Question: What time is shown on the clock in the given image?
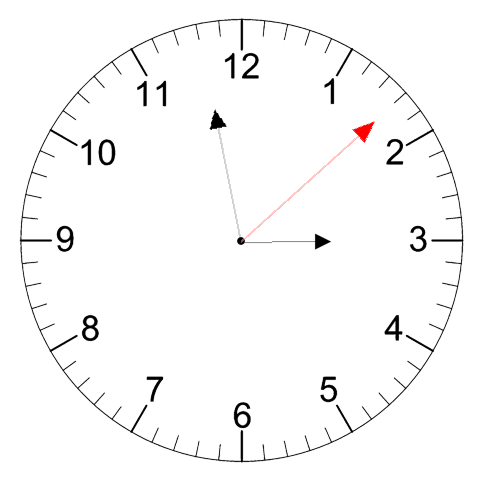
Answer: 02:58:08